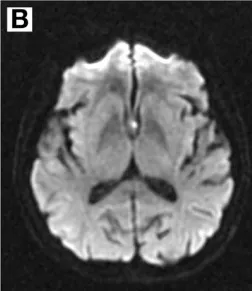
Magnetic resonance imaging findings. (A,B) Diffusion- weighted imaging shows a small hyperintense area in the left fornix 1 and 3 days after symptom onset, respectively.
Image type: radiology (mri)